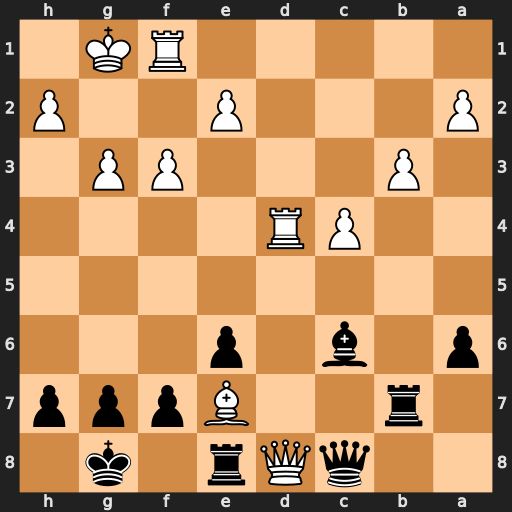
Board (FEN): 2qQr1k1/1r2Bppp/p1b1p3/8/2PR4/1P3PP1/P3P2P/5RK1
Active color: b
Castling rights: -
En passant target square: -
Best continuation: Rxe7 Qxc8 Rxc8